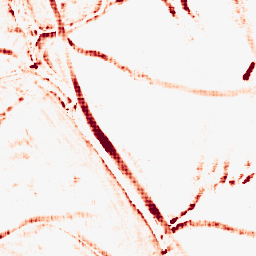
Category: morphological
Decomposition family: morphological_rect
Decomposition parameters: operation: opening
width: 10
height: 10
Upsampling method: sinc_hamming
Upsampling parameters: scale: 4
kernel_size: 4
Upsampling scale: 4